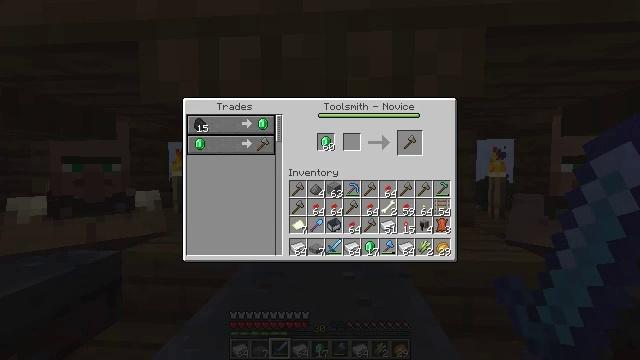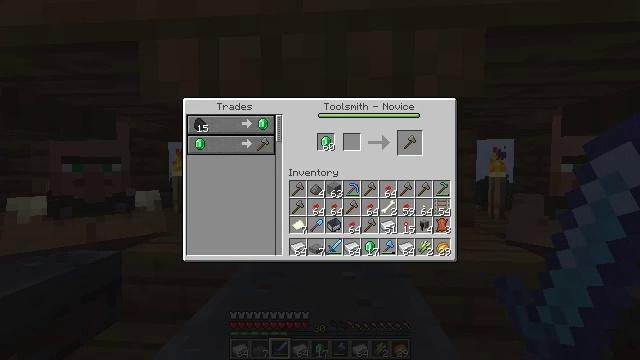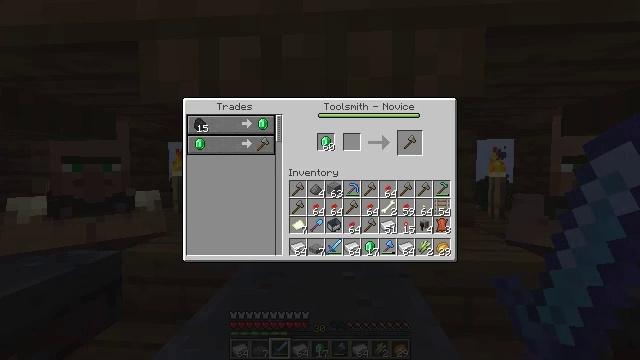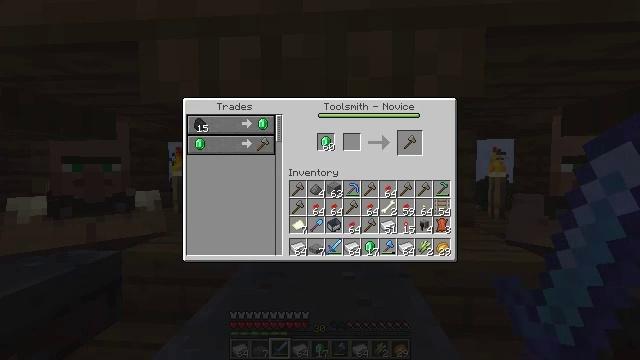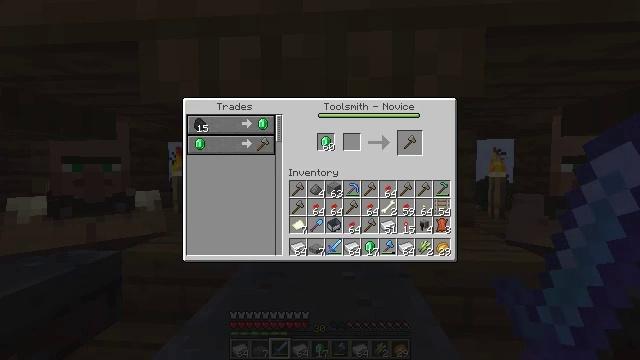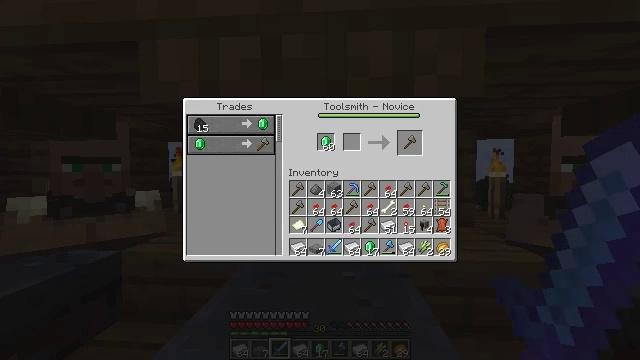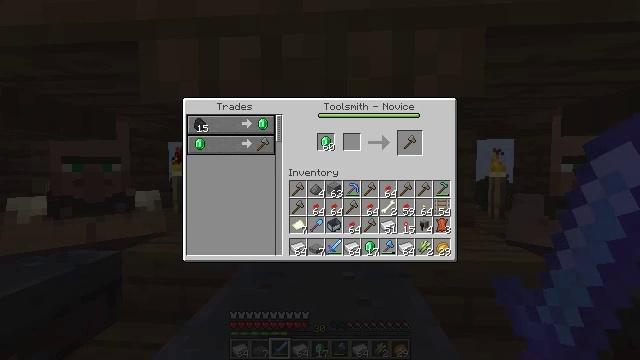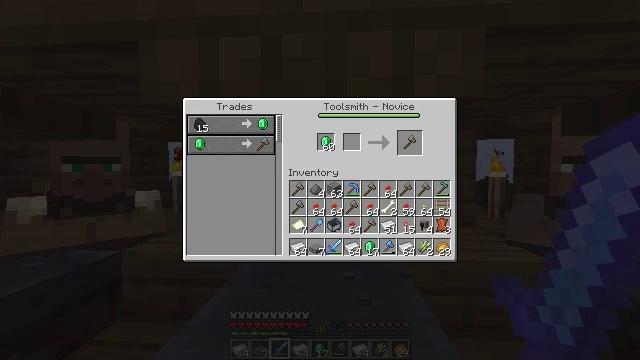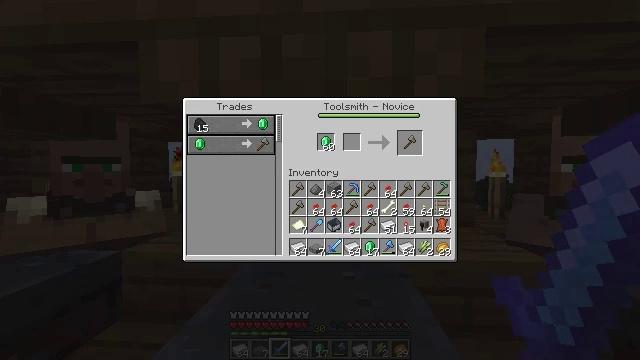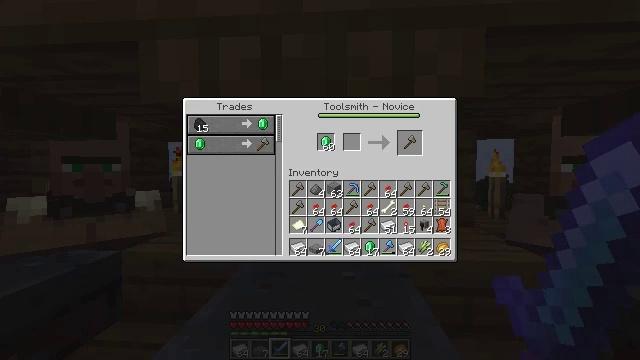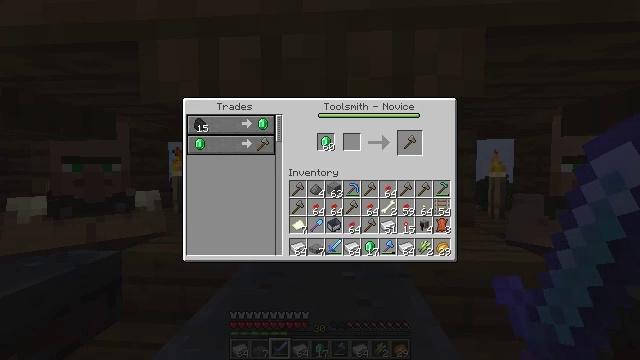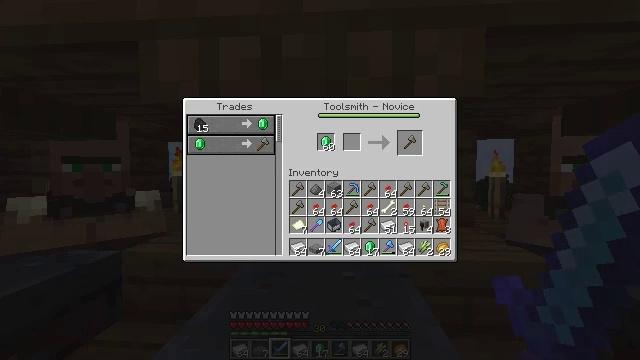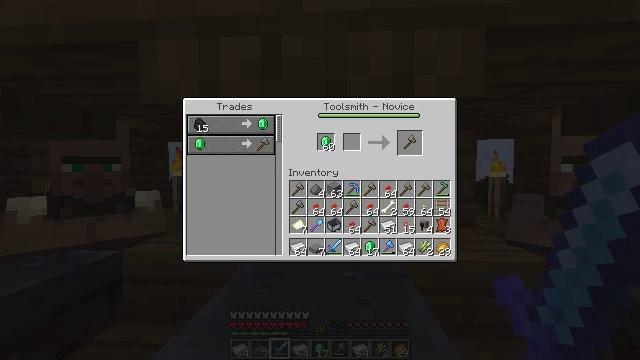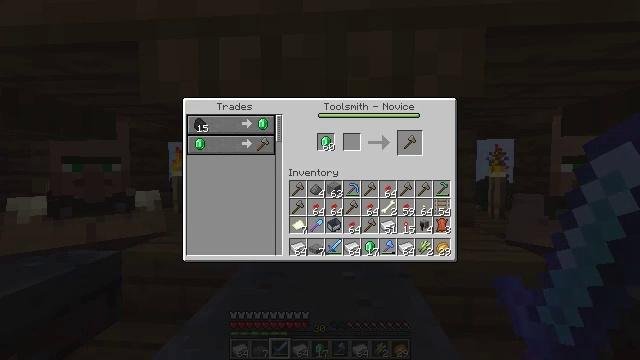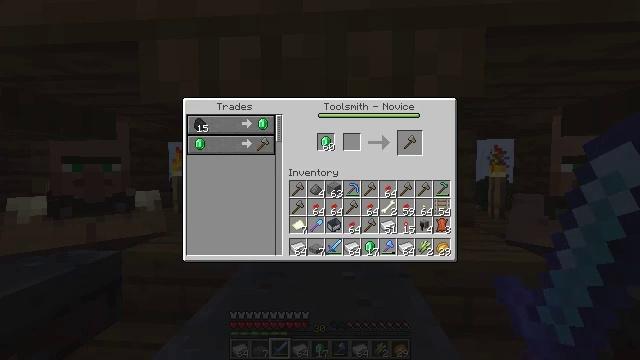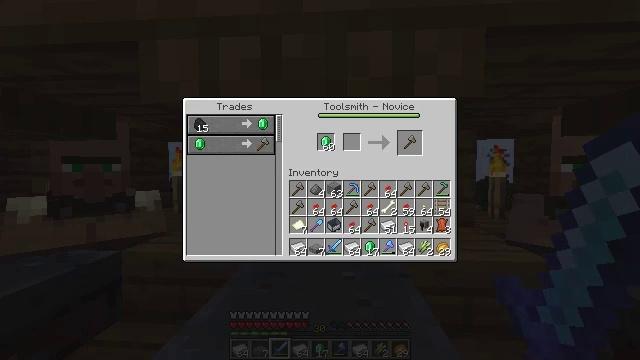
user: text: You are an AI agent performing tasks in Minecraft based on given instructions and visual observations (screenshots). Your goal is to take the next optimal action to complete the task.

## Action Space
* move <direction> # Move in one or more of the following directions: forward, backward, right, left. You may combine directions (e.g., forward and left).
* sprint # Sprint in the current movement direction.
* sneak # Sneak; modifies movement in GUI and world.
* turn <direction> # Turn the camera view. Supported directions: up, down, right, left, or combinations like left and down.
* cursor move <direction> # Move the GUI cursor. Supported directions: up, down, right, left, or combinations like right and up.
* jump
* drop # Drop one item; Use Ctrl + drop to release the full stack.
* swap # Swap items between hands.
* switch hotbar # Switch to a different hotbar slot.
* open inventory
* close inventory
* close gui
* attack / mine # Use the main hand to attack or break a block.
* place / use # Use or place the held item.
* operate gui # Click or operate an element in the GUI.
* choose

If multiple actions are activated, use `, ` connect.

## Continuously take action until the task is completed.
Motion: motion action
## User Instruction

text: Remove a sugar cane from the inventory.
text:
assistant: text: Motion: no_op
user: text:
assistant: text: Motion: no_op
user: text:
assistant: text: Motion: no_op
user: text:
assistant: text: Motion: no_op
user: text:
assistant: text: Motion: no_op
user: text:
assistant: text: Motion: no_op
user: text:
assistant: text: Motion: no_op
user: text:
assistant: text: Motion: no_op
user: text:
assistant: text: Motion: no_op
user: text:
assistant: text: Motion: no_op
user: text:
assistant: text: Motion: no_op
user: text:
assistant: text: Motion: no_op
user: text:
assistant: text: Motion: no_op
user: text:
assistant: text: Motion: no_op
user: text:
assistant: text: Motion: no_op
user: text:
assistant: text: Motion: no_op
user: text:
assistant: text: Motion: no_op
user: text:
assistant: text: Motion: no_op
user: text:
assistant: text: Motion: no_op
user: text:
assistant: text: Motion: no_op
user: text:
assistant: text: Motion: no_op
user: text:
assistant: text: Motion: no_op
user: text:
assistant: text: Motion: no_op
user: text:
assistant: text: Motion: no_op
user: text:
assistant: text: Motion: no_op
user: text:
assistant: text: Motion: no_op
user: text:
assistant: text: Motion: no_op
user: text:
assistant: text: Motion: no_op
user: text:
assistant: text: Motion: no_op
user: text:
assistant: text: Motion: no_op